Interaction volume radius: 5 \u00c5
Interaction volume height: 20 \u00c5
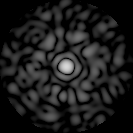
Disorder parameter: 0.8766